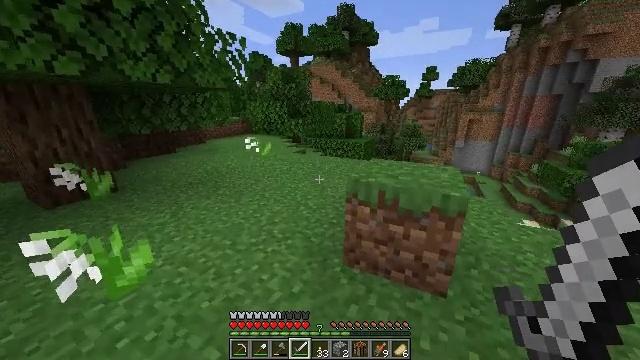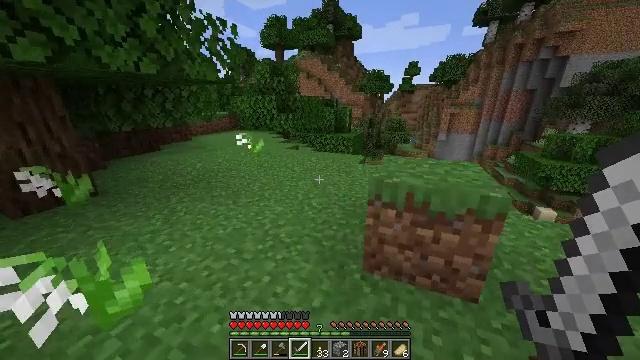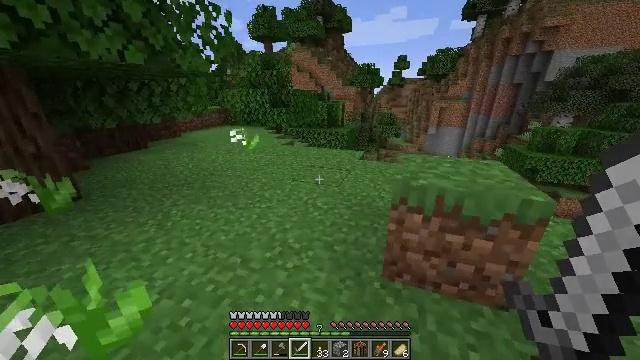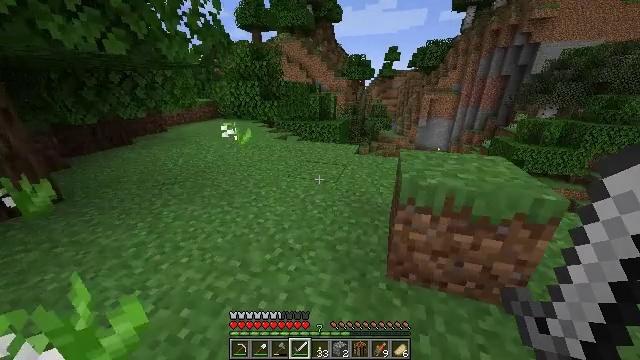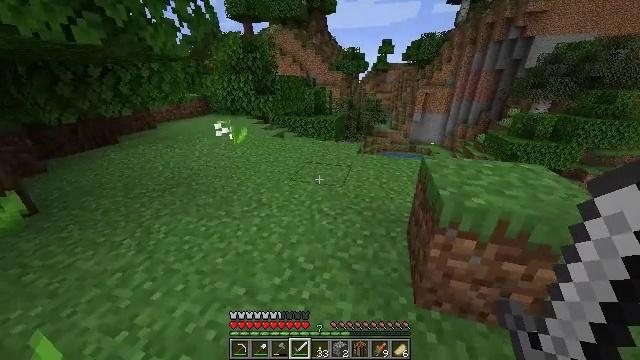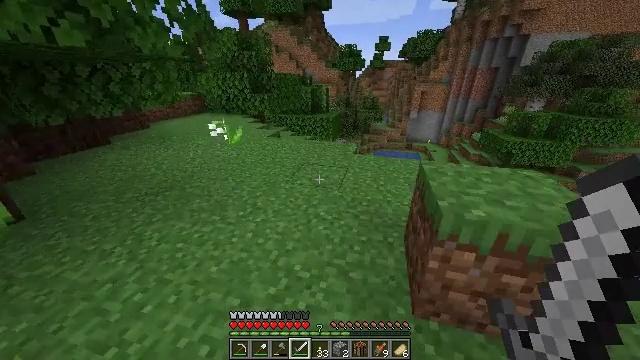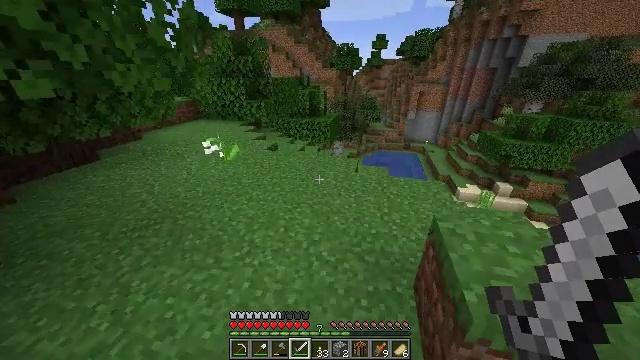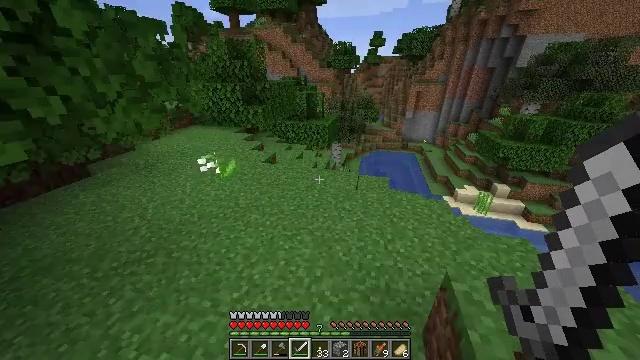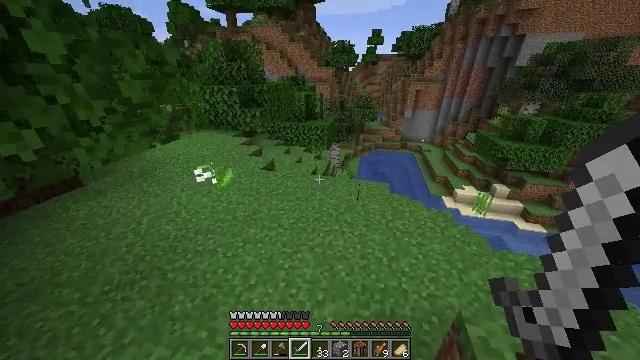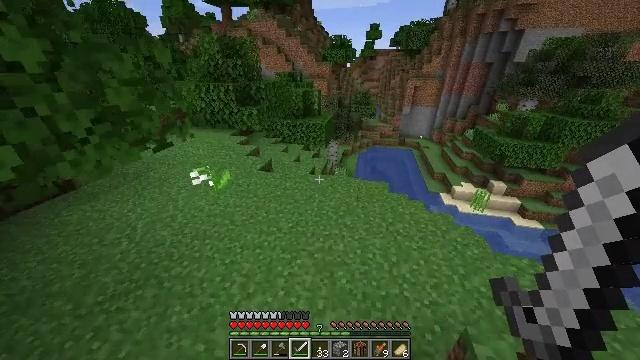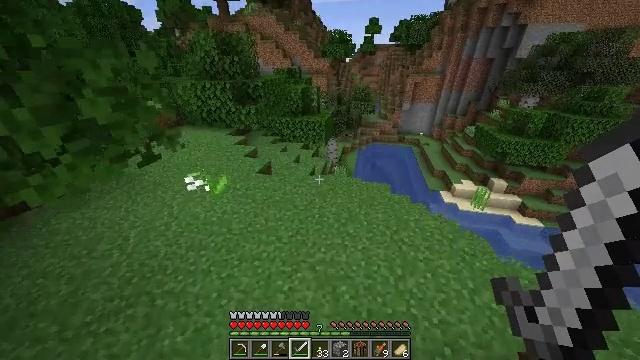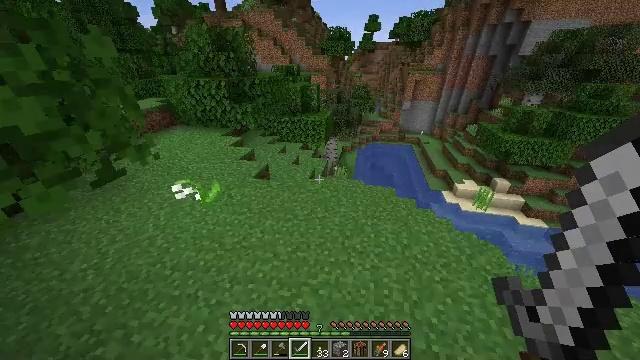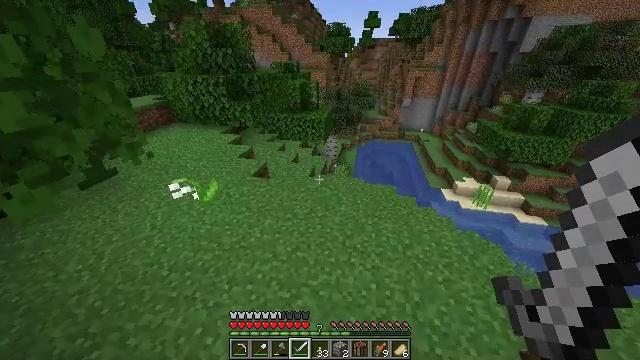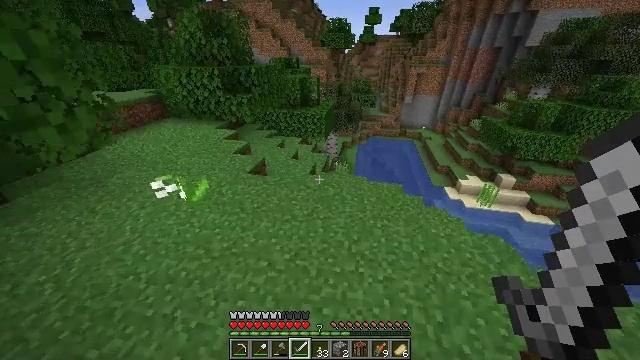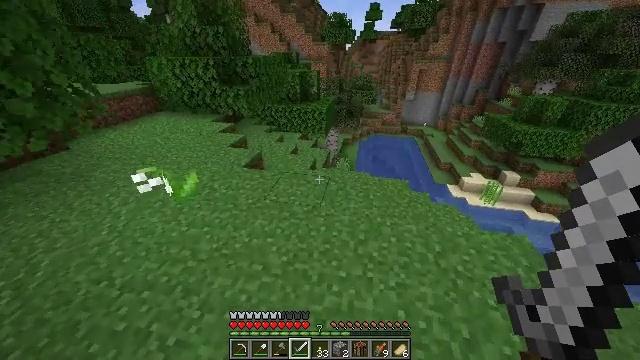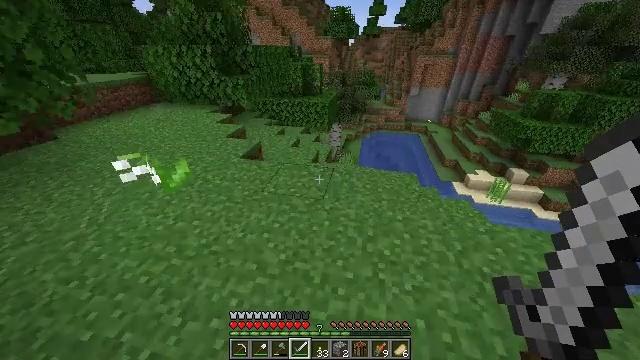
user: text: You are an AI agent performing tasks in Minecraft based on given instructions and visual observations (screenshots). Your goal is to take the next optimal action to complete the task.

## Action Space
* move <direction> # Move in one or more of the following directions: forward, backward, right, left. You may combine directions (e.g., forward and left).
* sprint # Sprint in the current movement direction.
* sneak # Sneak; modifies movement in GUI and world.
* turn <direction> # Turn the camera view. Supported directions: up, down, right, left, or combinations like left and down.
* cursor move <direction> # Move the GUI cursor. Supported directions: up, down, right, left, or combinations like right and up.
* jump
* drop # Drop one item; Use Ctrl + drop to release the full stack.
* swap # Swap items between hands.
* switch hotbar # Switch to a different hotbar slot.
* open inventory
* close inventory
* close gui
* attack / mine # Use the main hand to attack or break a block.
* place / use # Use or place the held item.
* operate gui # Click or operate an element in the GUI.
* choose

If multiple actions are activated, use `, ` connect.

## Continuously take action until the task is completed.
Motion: motion action
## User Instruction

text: Kill aquatic mobs.
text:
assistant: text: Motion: move forward and move left, sprint, turn right and down
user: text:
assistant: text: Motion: move forward and move left, sprint, turn right and down
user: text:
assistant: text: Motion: move forward and move left, sprint, turn right and down
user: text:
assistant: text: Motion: move forward, sprint, turn right and down
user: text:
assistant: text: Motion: move forward, sprint, jump
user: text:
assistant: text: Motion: move forward, sprint, jump
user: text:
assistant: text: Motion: move forward, sprint, jump
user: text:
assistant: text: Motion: move forward, sprint, jump
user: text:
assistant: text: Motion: move forward, sprint, turn down, jump
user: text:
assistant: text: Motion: move forward, sprint, turn down, jump
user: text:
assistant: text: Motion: move forward, sprint, jump
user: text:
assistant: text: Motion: move forward, sprint, jump
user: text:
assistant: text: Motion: move forward, sprint, jump
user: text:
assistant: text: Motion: move forward, sprint, jump
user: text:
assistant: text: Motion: move forward, sprint, jump
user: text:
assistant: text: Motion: move forward, sprint, turn left, jump
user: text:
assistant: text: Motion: move forward, sprint, turn left and up, jump
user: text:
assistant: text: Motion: move forward and move left, sprint, turn left and up, jump
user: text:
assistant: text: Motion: move forward and move left, sprint, turn left and up
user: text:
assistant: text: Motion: move forward and move left, sprint, turn left
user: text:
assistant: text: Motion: move forward and move left, sprint
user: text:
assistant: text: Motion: move forward and move left, sprint
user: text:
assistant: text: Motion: move forward, sprint
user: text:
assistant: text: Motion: move forward, sprint, turn left
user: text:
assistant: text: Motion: move forward, sprint, turn left
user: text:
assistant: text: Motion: move forward, sprint, turn left and up
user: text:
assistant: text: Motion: move forward, sprint, turn up
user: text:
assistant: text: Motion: move forward, sprint, turn up
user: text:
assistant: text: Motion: move forward, sprint, turn right
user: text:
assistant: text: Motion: move forward and move left, sprint